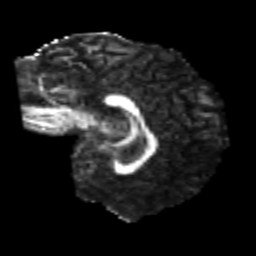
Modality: FA
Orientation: sagittal
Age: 23
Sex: female
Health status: healthy
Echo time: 0.074 s